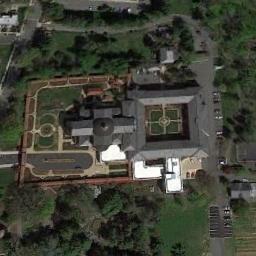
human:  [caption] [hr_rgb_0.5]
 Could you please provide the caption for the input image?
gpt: There is a church on the grass surrounded by many trees with a parking lot beside .

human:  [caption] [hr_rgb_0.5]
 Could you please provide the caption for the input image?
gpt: A church built in the middle of the woods with a black and white roof and the main roof in the shape of a cross .

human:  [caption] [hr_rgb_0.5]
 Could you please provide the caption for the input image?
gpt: The church with a cross-shaped roof is surrounded by some trees .

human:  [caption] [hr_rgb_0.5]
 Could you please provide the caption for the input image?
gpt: This is a church with a cross on the left and a square on the right .

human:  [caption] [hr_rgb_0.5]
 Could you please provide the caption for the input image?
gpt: There are lots of trees near the church .